The plot is a time-scale (wavelet) decomposition of a bearing vibration signal. What is the most likely bearing condition (normal, inner_race, outer_race, ball)?
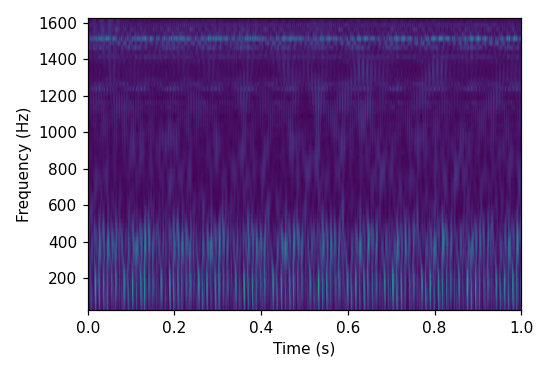
Answer: outer_race